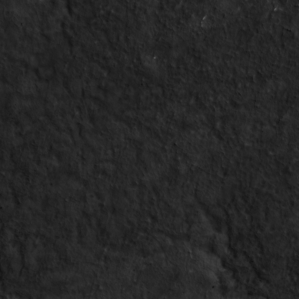
Label: non_frost